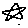
Label: star